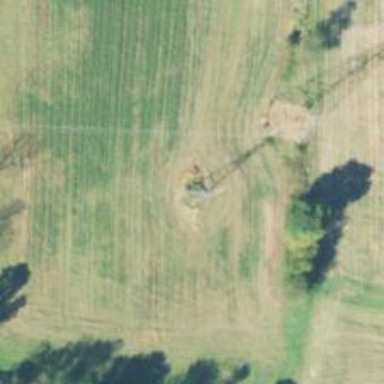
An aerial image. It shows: Lattice structure tower used for power transmission.